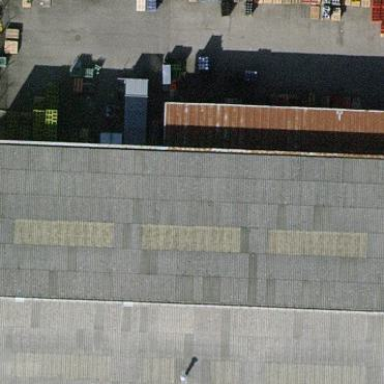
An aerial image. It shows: Industrial building.